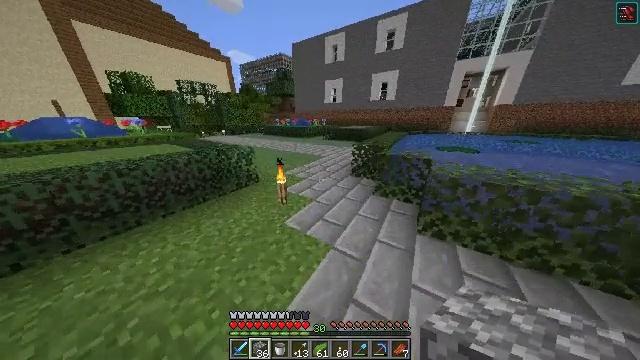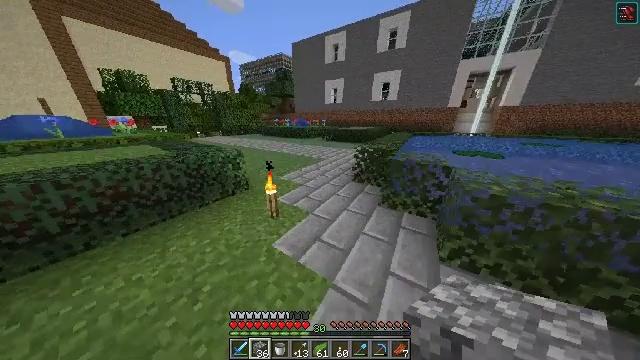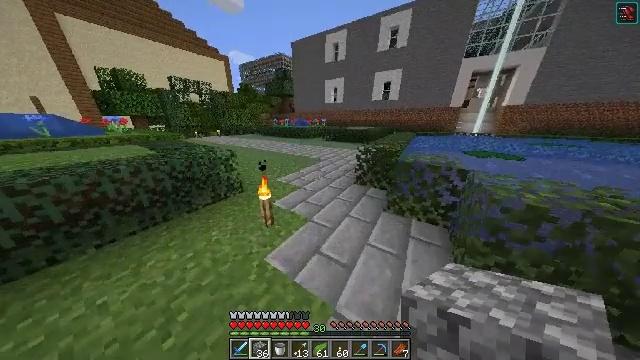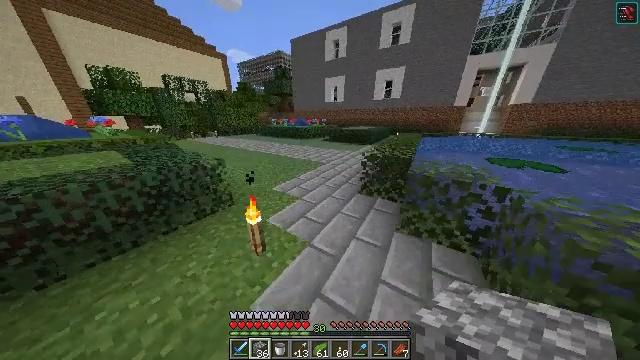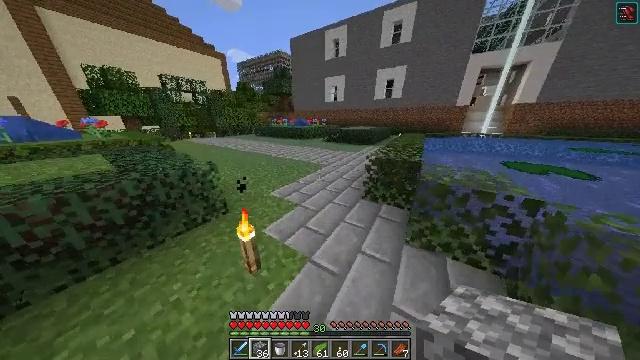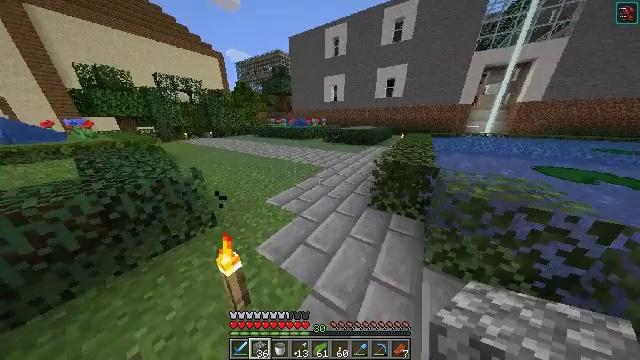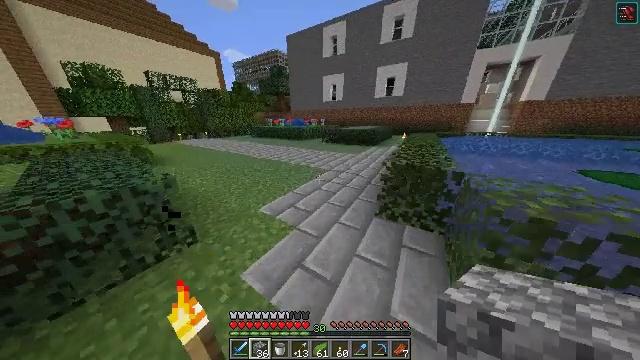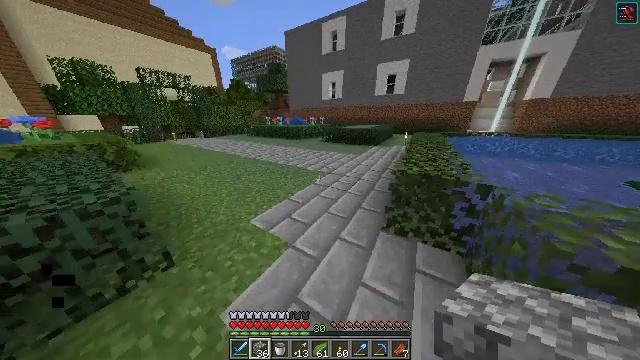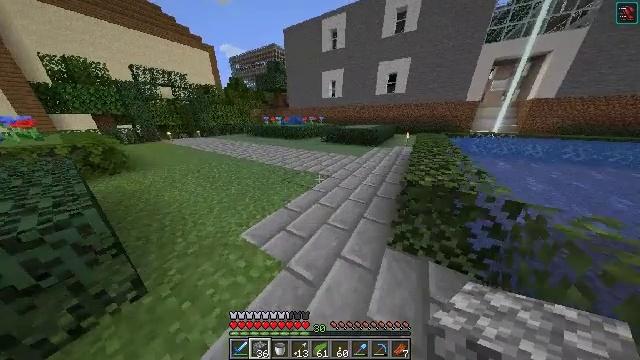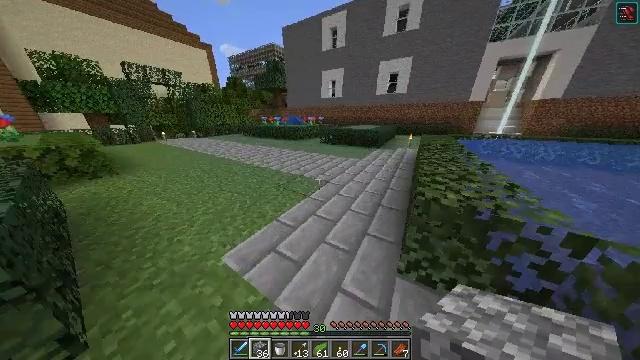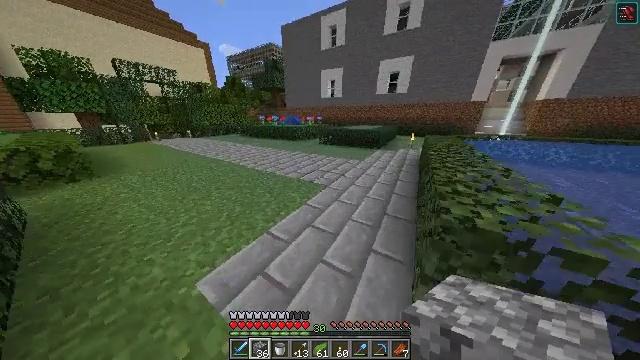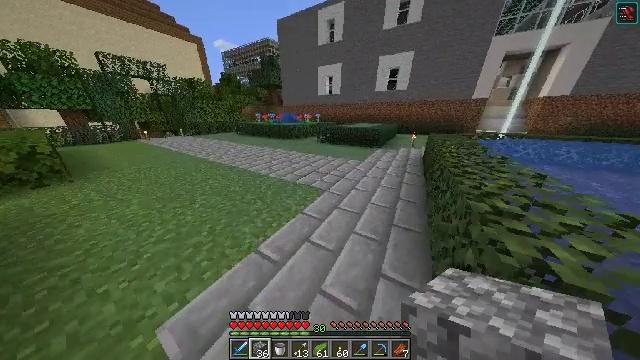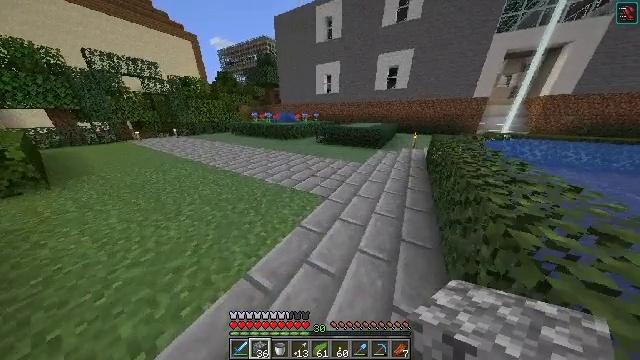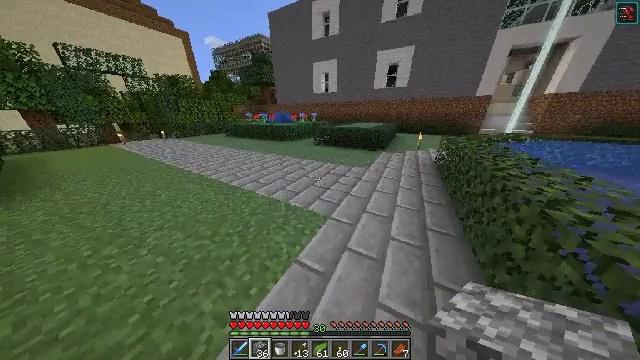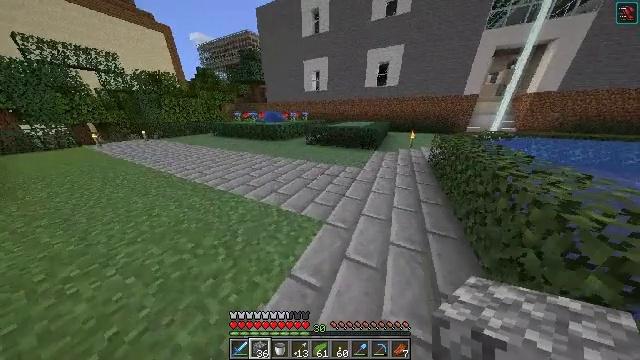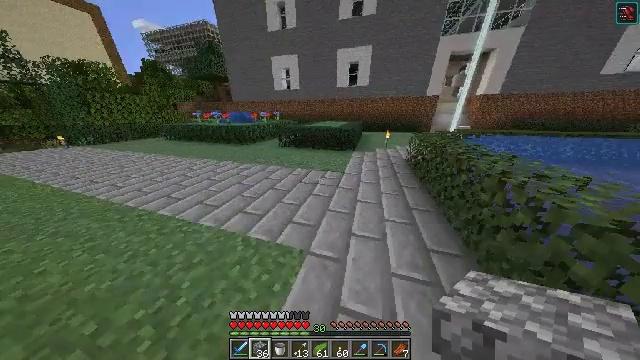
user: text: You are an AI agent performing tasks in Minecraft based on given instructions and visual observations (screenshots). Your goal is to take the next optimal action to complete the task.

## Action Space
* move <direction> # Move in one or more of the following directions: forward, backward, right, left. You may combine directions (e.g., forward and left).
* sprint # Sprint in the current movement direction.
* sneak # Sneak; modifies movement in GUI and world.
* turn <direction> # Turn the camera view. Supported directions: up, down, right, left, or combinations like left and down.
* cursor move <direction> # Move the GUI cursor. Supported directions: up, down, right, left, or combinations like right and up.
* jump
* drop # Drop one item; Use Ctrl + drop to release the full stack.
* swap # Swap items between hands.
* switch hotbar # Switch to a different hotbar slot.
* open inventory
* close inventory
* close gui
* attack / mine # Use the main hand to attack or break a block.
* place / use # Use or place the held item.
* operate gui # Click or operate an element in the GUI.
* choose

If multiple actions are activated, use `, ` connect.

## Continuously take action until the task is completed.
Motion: motion action
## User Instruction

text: Mine the stone slab block.
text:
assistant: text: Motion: move forward
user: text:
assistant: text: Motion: move forward
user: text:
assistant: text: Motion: move forward
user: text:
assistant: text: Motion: move forward
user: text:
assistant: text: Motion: move forward
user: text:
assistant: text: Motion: move forward
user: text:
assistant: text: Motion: move forward
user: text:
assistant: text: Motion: move forward
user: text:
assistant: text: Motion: move forward
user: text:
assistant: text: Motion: move forward
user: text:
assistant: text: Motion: move forward
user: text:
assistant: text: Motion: move forward
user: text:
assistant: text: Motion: move forward
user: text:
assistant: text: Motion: move forward, turn right
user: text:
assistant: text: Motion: move forward, turn right
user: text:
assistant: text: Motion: move forward, turn right
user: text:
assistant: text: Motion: move forward, turn right
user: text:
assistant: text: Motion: move forward, turn right
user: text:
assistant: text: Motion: move forward, turn right
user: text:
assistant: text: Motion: move forward, turn right
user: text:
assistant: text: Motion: move forward
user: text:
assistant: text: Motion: move forward, turn right
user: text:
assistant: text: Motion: move forward, turn right
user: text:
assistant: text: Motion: move forward, turn right
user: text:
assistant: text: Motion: move forward
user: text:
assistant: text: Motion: move forward
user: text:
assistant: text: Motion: move forward
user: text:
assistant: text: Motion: move forward
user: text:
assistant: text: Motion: move forward
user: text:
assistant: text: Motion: move forward